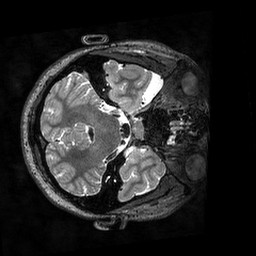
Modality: T2w
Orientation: axial
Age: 21
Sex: female
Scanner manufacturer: siemens
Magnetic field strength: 3 T
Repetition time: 3.2 s
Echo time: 0.564 s